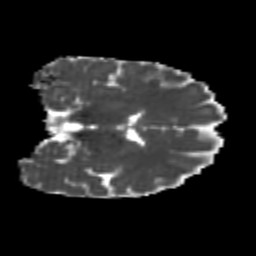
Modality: MD
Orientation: coronal
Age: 23
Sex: female
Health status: healthy
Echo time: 0.074 s